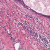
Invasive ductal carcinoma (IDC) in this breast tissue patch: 0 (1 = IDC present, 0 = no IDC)